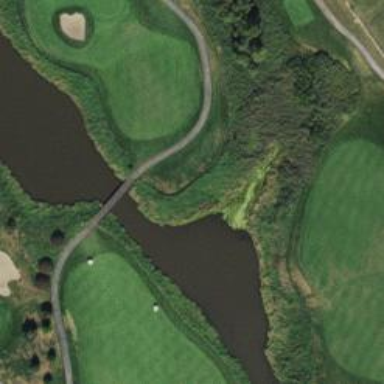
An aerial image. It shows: Service road with bridge used as golf cart path.